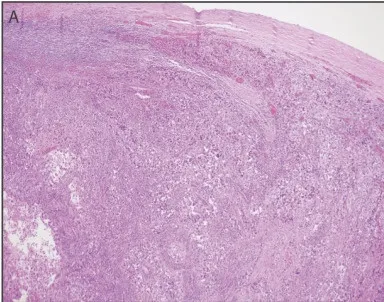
Representative histopathology of extrarenal renal cell carcinoma, demonstrating clear cell renal cell carcinoma in the spleen. (A) Low power view of renal cell carcinoma within splenic parenchyma.
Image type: pathology (h&e)